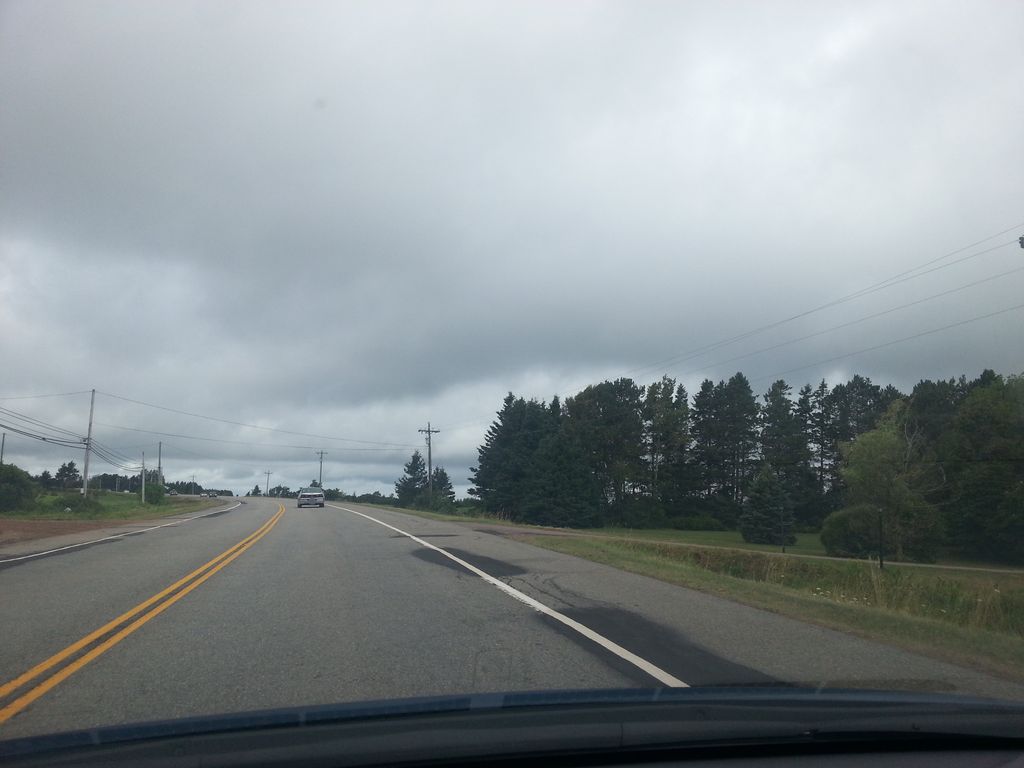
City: charlottetown